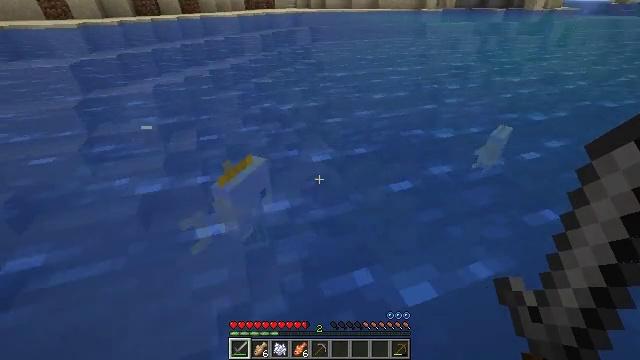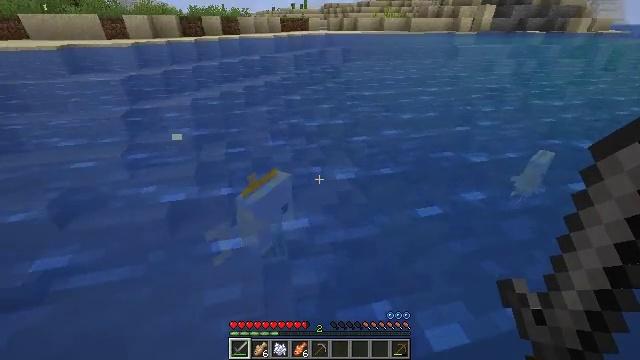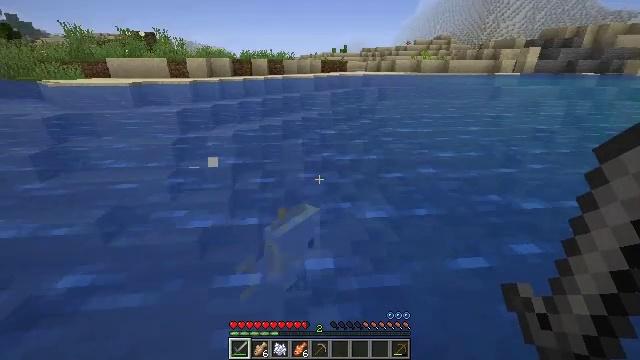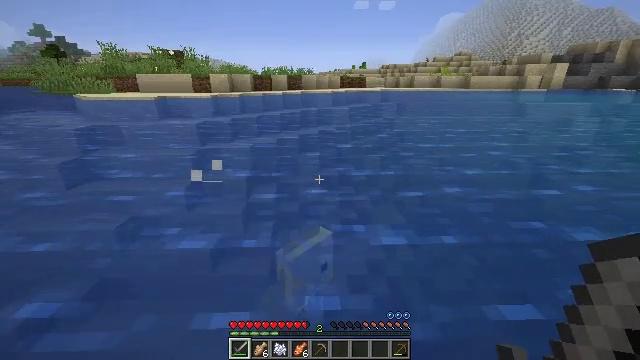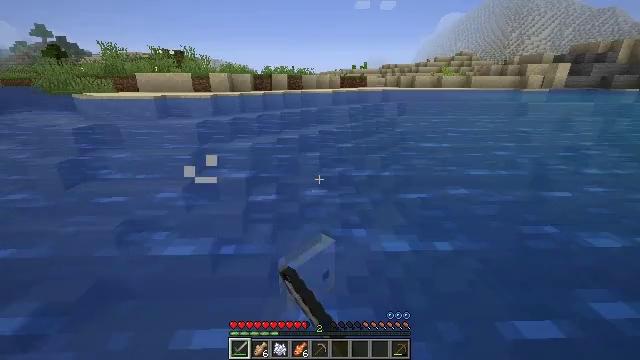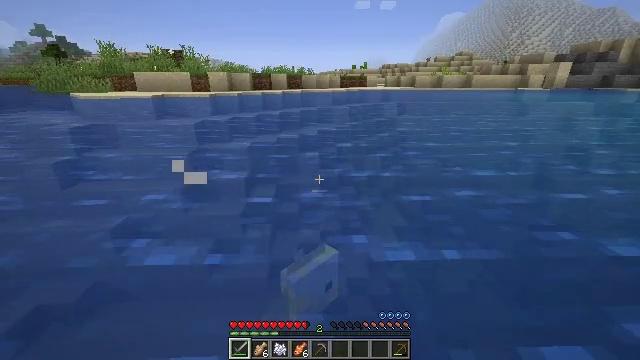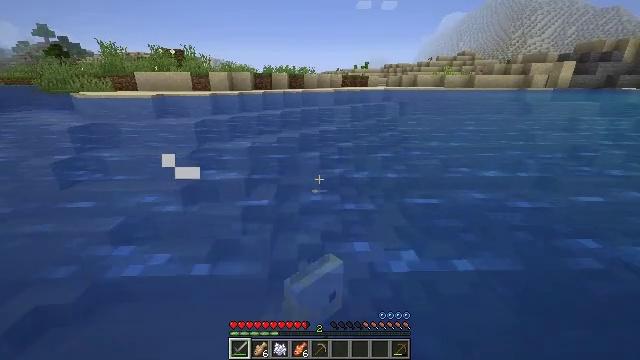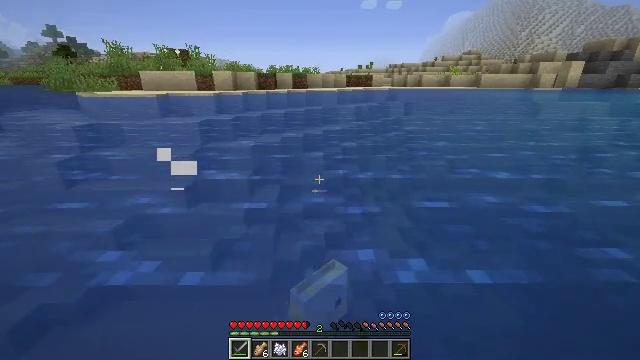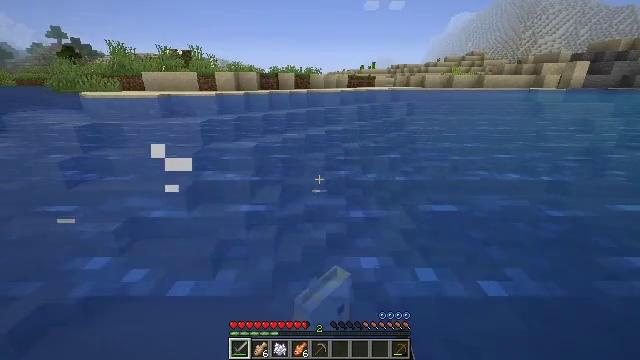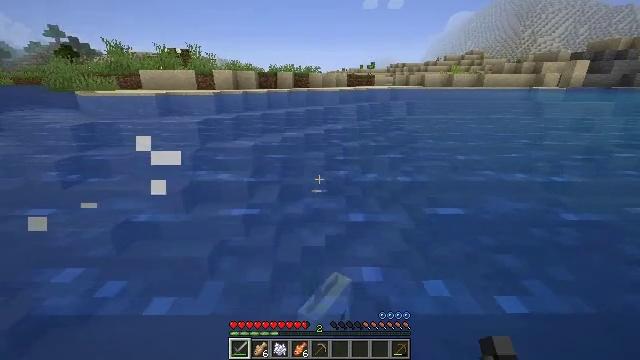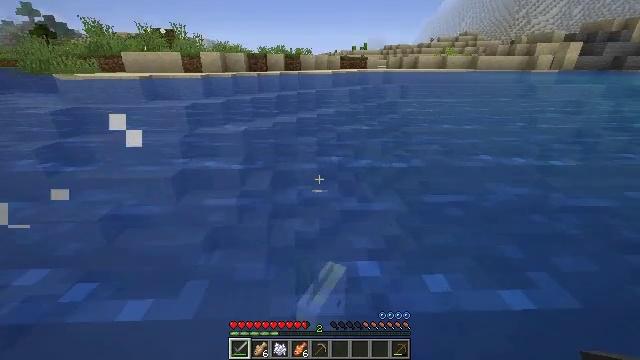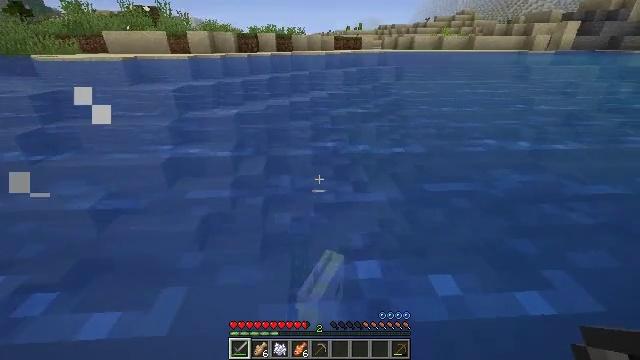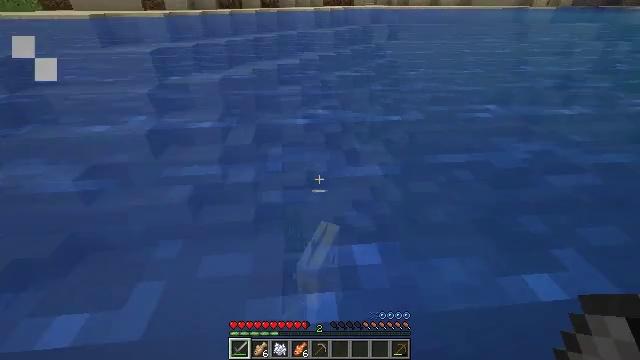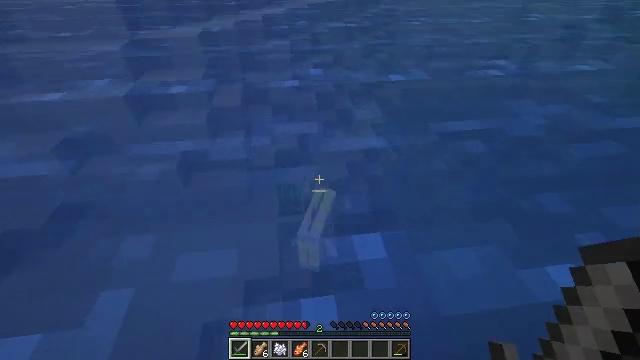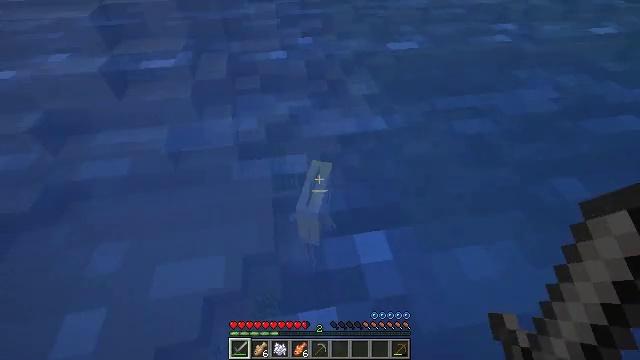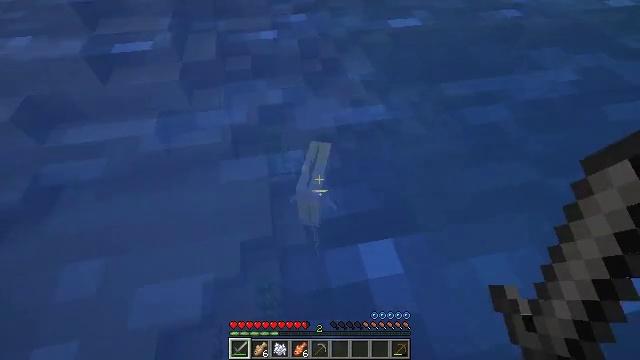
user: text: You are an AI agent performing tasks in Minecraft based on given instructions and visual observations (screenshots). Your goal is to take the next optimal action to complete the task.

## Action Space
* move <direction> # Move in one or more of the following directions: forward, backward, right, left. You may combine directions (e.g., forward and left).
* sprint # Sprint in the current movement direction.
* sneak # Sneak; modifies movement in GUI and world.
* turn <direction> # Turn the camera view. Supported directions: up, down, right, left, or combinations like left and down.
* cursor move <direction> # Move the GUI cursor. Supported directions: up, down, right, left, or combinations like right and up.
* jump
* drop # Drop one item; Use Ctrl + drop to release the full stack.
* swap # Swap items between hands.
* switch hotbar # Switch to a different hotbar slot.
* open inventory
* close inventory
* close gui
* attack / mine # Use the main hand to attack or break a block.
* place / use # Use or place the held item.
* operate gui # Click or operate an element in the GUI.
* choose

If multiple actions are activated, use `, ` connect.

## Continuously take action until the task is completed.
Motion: motion action
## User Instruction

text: Kill the tropical fish.
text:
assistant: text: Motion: move forward, turn left and up
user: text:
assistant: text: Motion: move forward, turn left and up
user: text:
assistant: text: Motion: move forward, turn left and up, attack / mine
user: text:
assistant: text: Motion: move forward, attack / mine
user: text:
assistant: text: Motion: move forward, attack / mine
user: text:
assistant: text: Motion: move forward, attack / mine
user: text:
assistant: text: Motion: move forward
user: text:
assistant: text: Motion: move forward
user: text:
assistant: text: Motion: move forward
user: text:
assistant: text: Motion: move forward, turn right and down
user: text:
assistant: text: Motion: move forward, turn right and down
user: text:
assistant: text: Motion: move forward, turn right and down
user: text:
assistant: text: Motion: move forward, turn right and down
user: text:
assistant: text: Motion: turn right and down
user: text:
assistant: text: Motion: turn right and down
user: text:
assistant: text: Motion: no_op
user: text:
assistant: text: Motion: attack / mine
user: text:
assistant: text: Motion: attack / mine
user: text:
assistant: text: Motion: attack / mine
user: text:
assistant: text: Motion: no_op
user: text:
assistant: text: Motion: move forward
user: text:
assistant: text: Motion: move forward
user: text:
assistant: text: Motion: move forward
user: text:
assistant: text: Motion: move forward
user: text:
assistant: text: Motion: move forward
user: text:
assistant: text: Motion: move forward, turn right and up
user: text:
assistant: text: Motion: move forward, turn right and up
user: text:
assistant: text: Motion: move forward, turn right and up
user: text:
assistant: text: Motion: move forward, turn right and up
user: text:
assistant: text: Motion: move forward, jump